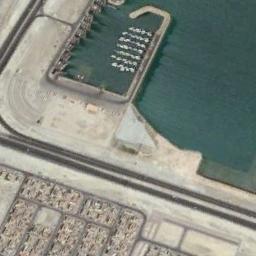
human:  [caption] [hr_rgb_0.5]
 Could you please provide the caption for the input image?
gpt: There are many branches of the harbor .

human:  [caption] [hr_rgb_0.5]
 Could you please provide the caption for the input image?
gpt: Many ships are neatly arranged on the sea by the road surrounded by the harbor .

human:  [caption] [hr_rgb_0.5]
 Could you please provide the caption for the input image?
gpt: There are many ships of different shapes and sizes in the harbor .

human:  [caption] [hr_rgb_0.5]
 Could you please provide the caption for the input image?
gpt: The harbor with lots of neatly docked boats is surrounded by some open areas .

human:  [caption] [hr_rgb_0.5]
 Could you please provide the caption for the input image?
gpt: There are some ships at the harbor surrounded by open cement ground .